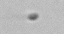
Label: nanoplankton_mix